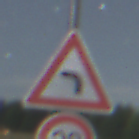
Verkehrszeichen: KurveLinks
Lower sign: Geschwindigkeit20
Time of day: Night
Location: Outdoor (Nature)
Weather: Clear
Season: NotSpecified
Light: Natural